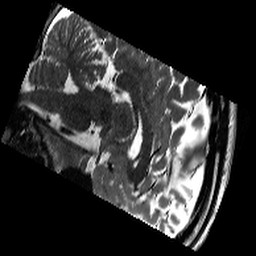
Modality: T2w
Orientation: sagittal
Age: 27
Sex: male
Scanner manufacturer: siemens
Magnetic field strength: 3 T
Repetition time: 11.39 s
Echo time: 0.09 s